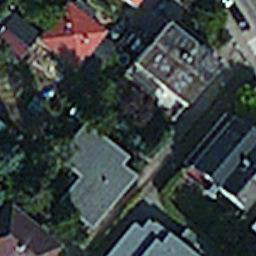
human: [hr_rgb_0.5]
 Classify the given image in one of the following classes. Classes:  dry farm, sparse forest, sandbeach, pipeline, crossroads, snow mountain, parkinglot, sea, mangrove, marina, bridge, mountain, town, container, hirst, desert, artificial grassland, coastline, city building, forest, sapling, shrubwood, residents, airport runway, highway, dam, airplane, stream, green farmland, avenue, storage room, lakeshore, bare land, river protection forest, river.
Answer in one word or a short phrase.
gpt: residents